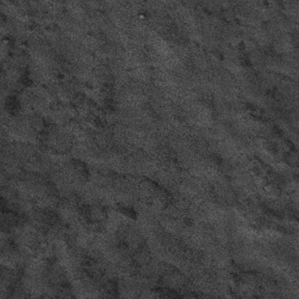
Label: frost